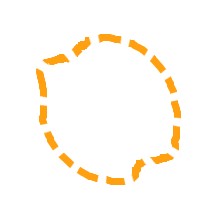
Shape: circle